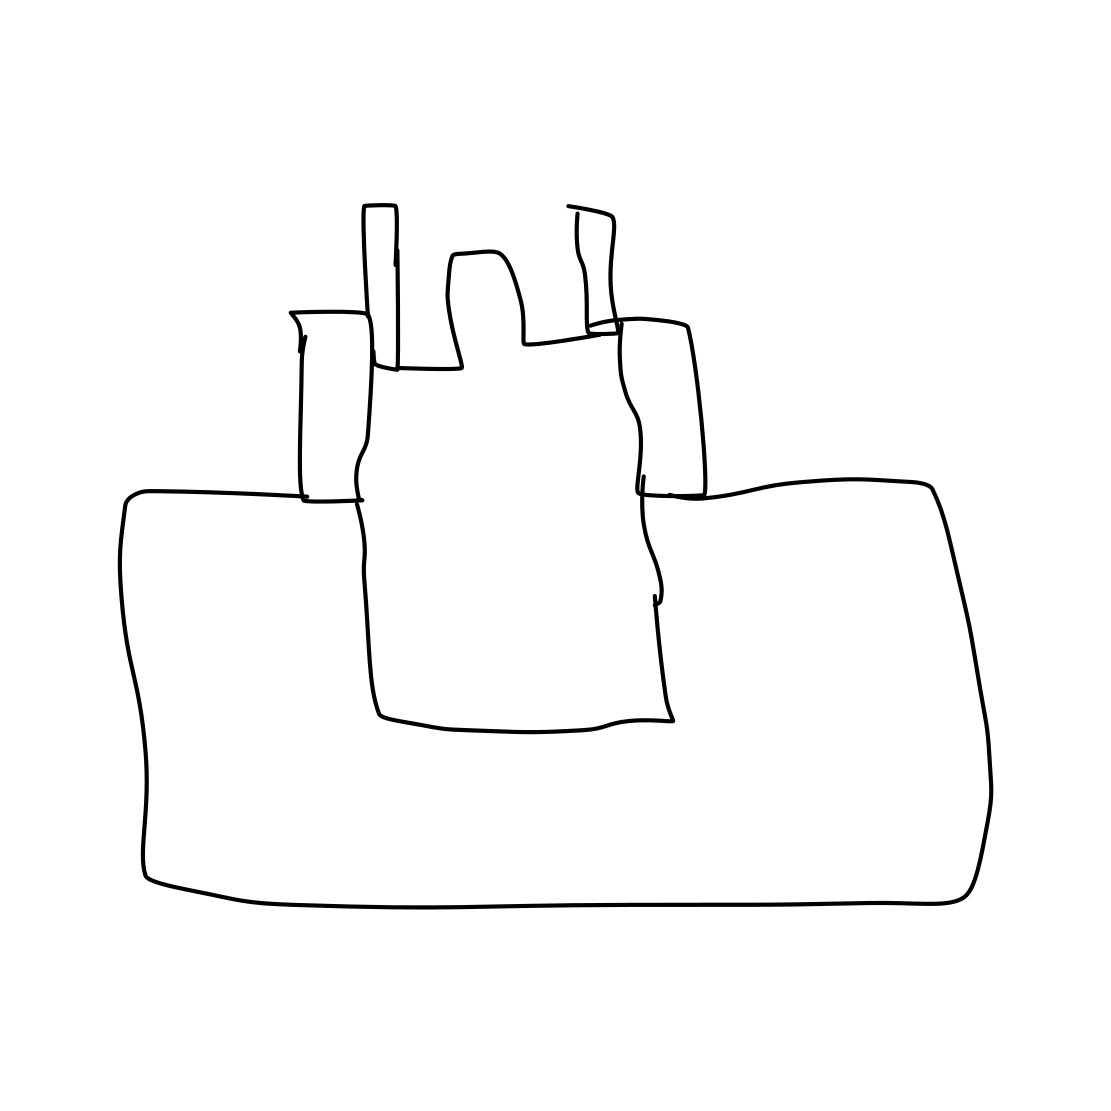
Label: castle